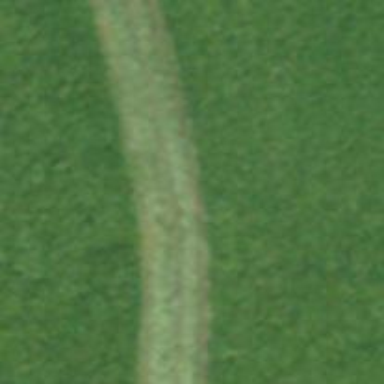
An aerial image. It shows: Track with very rough surface.